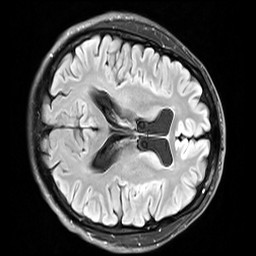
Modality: FLAIR
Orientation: axial
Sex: male
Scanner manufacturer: siemens
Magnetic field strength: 3 T
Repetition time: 10 s
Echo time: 0.09 s